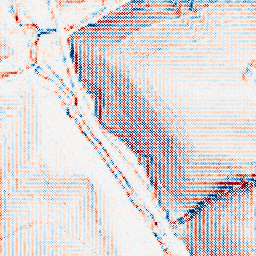
Category: wavelet
Decomposition family: wavelet_biorthogonal
Decomposition parameters: wavelet: bior1.3
level: 1
Upsampling method: regularized
Upsampling parameters: scale: 4
lambda_reg: 0.01
Upsampling scale: 4